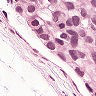
Metastatic tissue present: yes